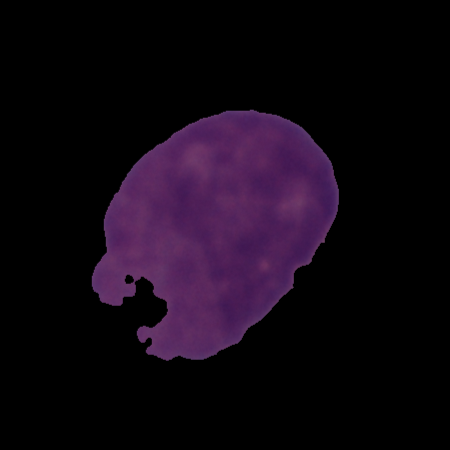
Label: cancer